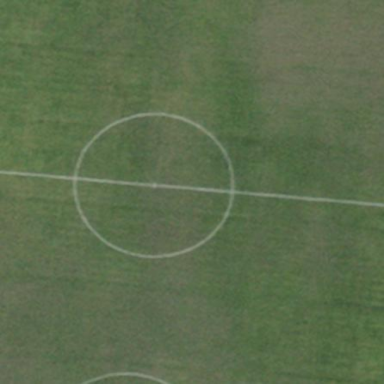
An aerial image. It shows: Soccer pitch for leisureland activities.